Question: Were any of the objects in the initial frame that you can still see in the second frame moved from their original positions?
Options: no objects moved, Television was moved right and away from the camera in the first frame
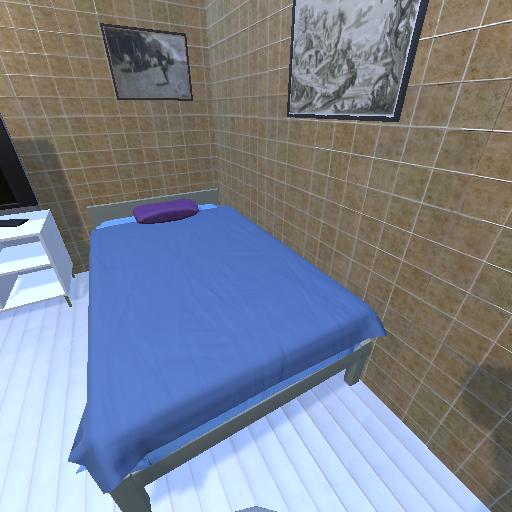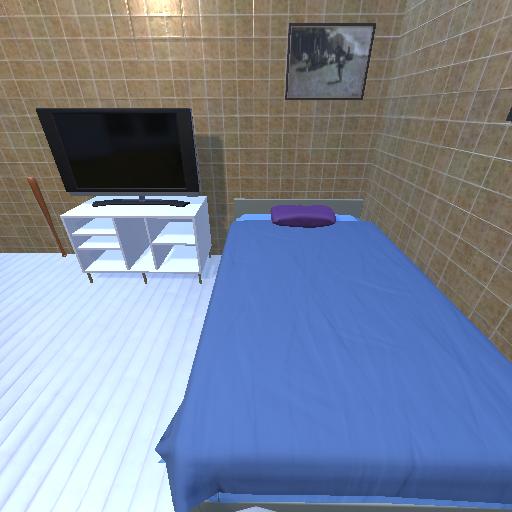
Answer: no objects moved